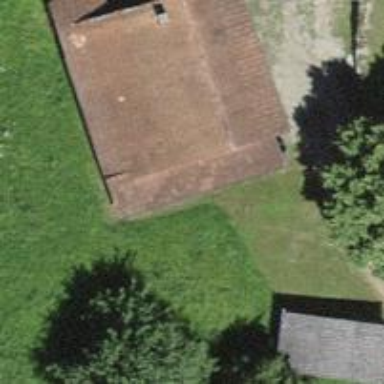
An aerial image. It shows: Barn.